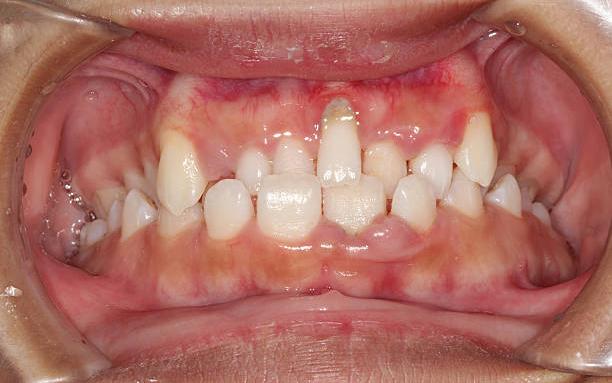
Condition: Gingivitis